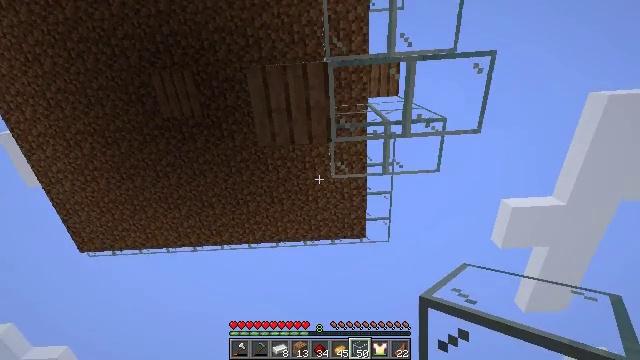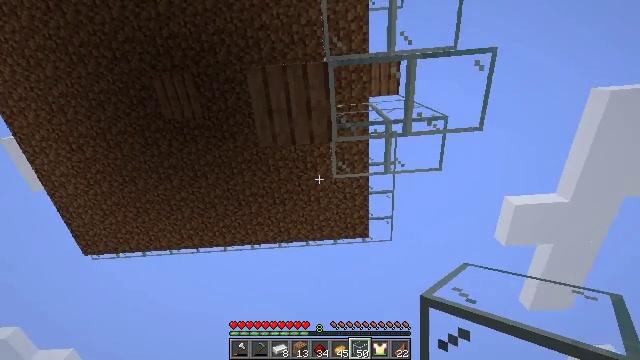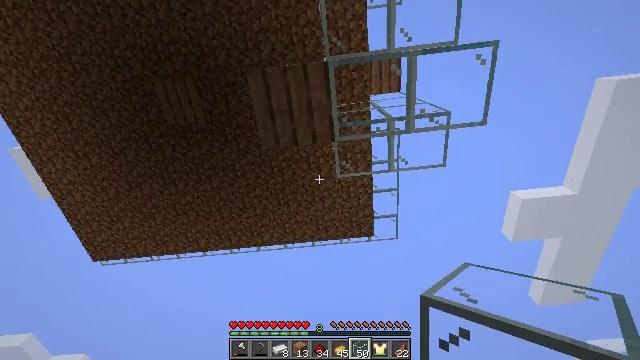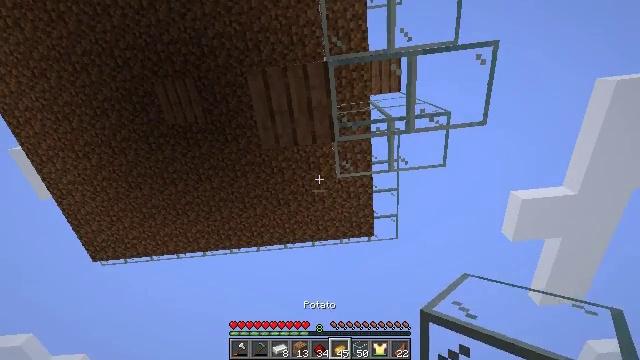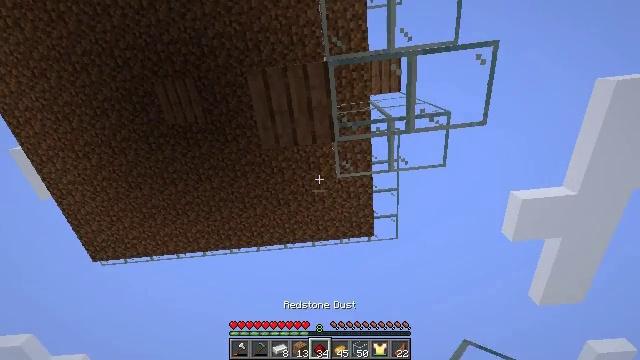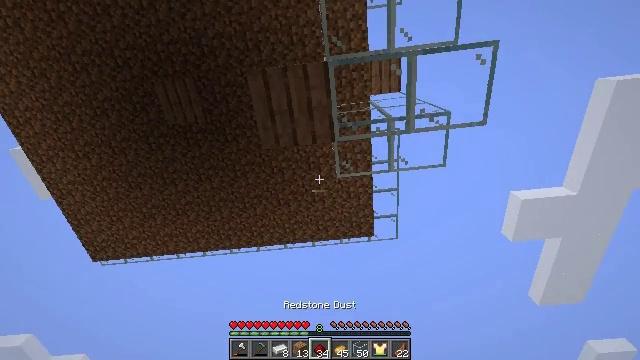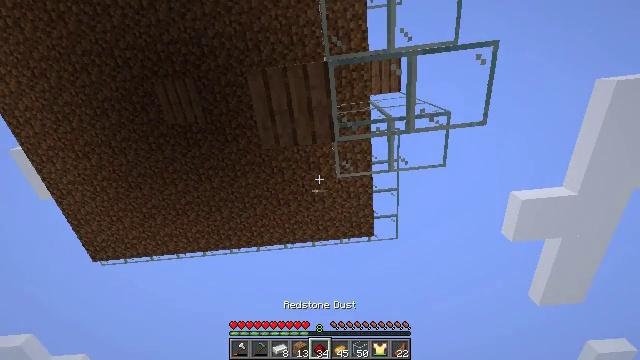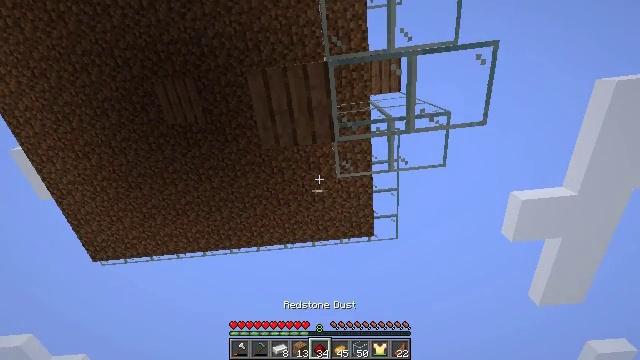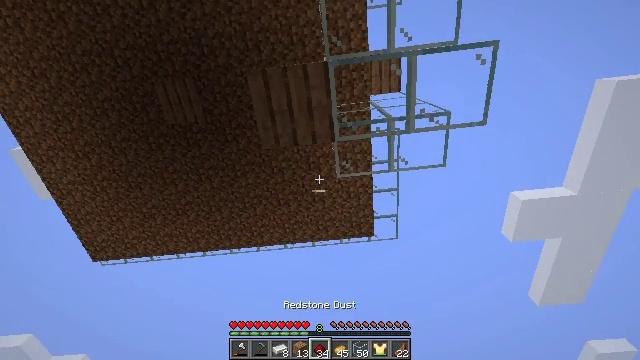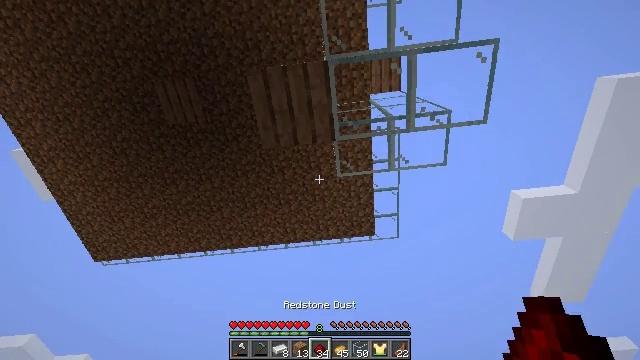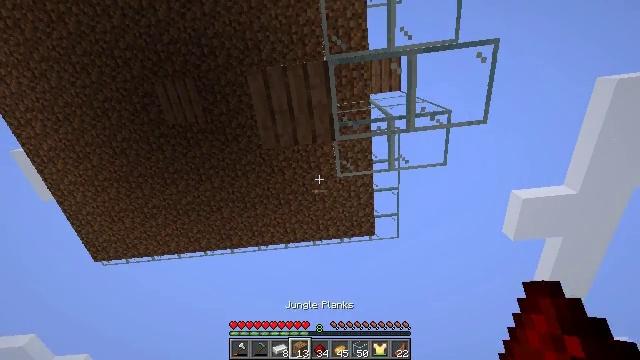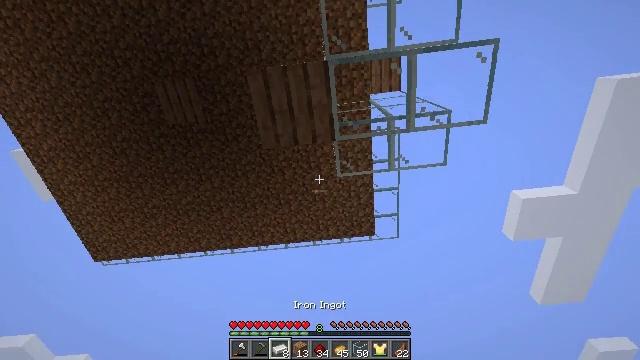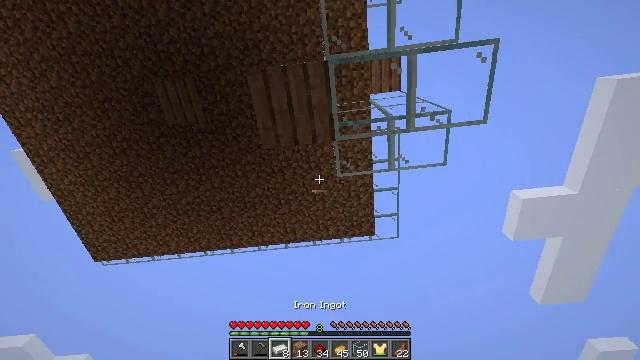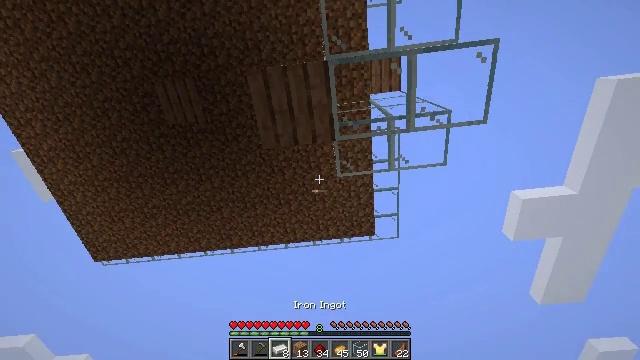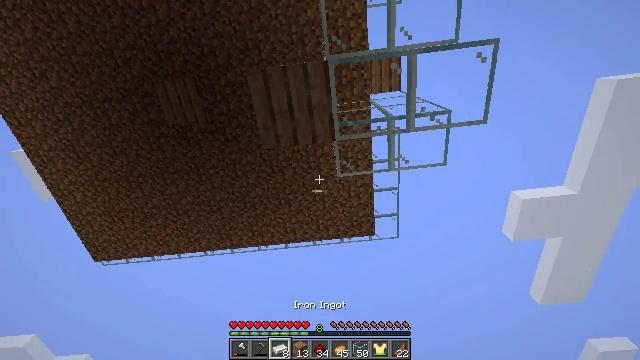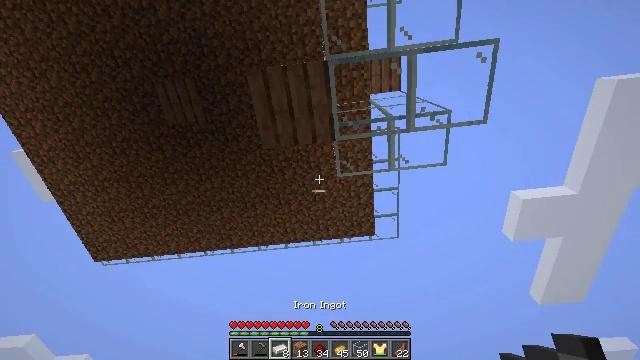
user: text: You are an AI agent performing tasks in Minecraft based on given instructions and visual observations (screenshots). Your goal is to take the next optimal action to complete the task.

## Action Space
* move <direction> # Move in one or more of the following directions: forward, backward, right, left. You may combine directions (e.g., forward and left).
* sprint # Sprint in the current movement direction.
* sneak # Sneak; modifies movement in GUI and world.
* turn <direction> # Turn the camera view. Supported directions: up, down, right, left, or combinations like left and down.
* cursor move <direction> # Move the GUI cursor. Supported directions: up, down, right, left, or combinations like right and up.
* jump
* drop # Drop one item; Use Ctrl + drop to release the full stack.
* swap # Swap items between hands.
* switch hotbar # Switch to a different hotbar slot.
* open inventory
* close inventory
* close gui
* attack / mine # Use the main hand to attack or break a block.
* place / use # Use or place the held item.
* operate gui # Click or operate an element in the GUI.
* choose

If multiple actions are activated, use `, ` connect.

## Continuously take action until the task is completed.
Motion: motion action
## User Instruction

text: Retrieve jungle planks by mining.
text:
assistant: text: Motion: no_op
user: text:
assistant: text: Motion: turn left
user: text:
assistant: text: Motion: no_op
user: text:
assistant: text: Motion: no_op
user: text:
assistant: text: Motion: no_op
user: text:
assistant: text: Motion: no_op
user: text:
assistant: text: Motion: no_op
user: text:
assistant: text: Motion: no_op
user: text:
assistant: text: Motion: no_op
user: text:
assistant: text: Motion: no_op
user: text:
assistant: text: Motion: no_op
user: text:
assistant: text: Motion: no_op
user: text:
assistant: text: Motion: no_op
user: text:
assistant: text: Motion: no_op
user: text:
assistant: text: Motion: no_op
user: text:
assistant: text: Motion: no_op
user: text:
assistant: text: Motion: no_op
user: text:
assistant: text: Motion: no_op
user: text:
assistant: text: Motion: no_op
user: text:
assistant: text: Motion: no_op
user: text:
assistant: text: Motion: no_op
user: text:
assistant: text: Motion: no_op
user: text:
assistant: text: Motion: no_op
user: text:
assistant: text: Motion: no_op
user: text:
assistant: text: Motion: no_op
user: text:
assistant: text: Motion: no_op
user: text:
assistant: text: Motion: no_op
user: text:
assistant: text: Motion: no_op
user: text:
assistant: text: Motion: no_op
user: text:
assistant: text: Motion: no_op